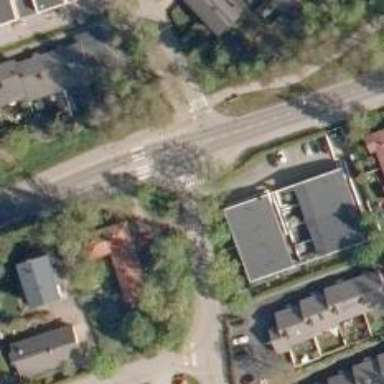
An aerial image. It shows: Road with "give way" sign.